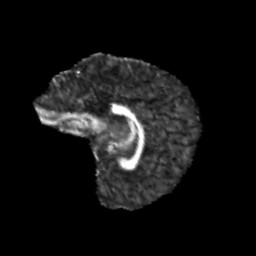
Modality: FA
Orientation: sagittal
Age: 12
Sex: male
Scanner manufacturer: siemens
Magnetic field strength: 3 T
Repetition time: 3.8 s
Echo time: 0.07 s